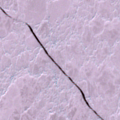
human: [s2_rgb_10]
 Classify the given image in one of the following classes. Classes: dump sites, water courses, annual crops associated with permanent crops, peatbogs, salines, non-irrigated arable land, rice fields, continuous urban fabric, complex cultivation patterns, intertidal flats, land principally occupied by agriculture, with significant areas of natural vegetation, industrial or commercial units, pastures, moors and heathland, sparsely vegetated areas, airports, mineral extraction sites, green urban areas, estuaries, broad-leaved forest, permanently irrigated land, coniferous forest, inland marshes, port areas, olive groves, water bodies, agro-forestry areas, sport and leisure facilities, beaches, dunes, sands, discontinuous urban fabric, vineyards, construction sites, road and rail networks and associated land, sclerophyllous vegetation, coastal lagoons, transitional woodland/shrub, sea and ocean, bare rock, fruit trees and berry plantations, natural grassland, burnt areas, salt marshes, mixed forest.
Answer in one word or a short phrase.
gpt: sea and ocean